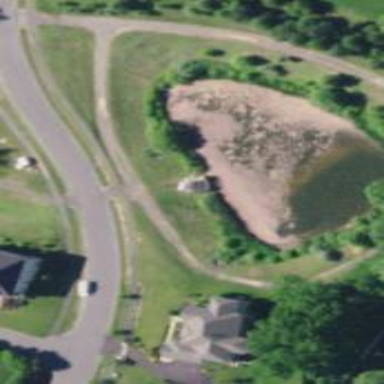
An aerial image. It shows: Stormwater pond with natural water.